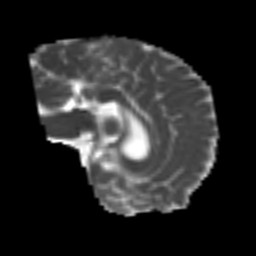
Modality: MD
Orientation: sagittal
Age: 44
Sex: female
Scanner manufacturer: siemens
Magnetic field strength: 3 T
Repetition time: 4.999 s
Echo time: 0.07946 s